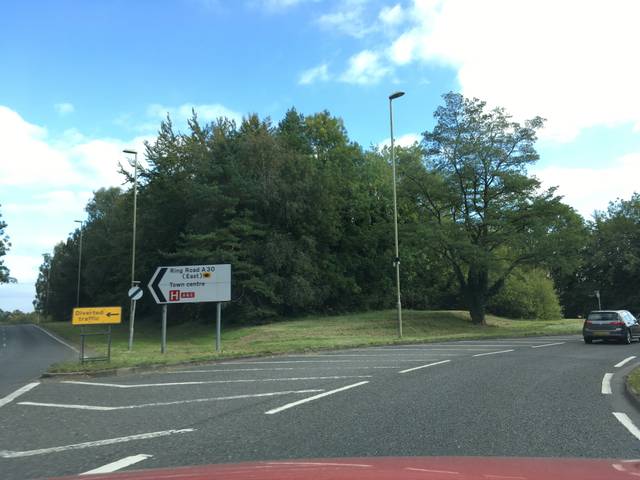
Region: United Kingdom
Coordinates: 51.258, -1.082